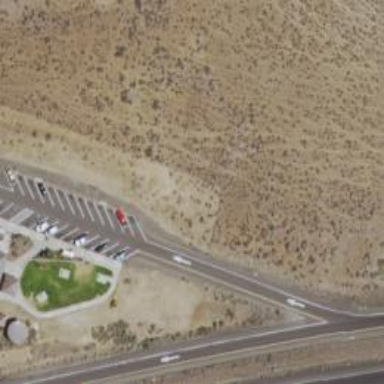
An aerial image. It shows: Service road leading to rest area.